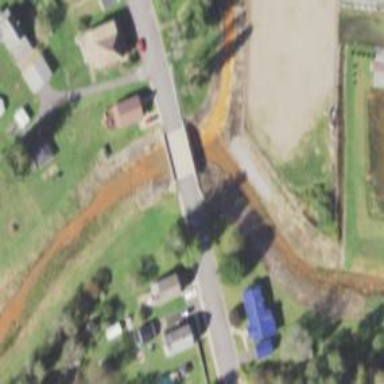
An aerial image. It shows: Residential road with bridge.